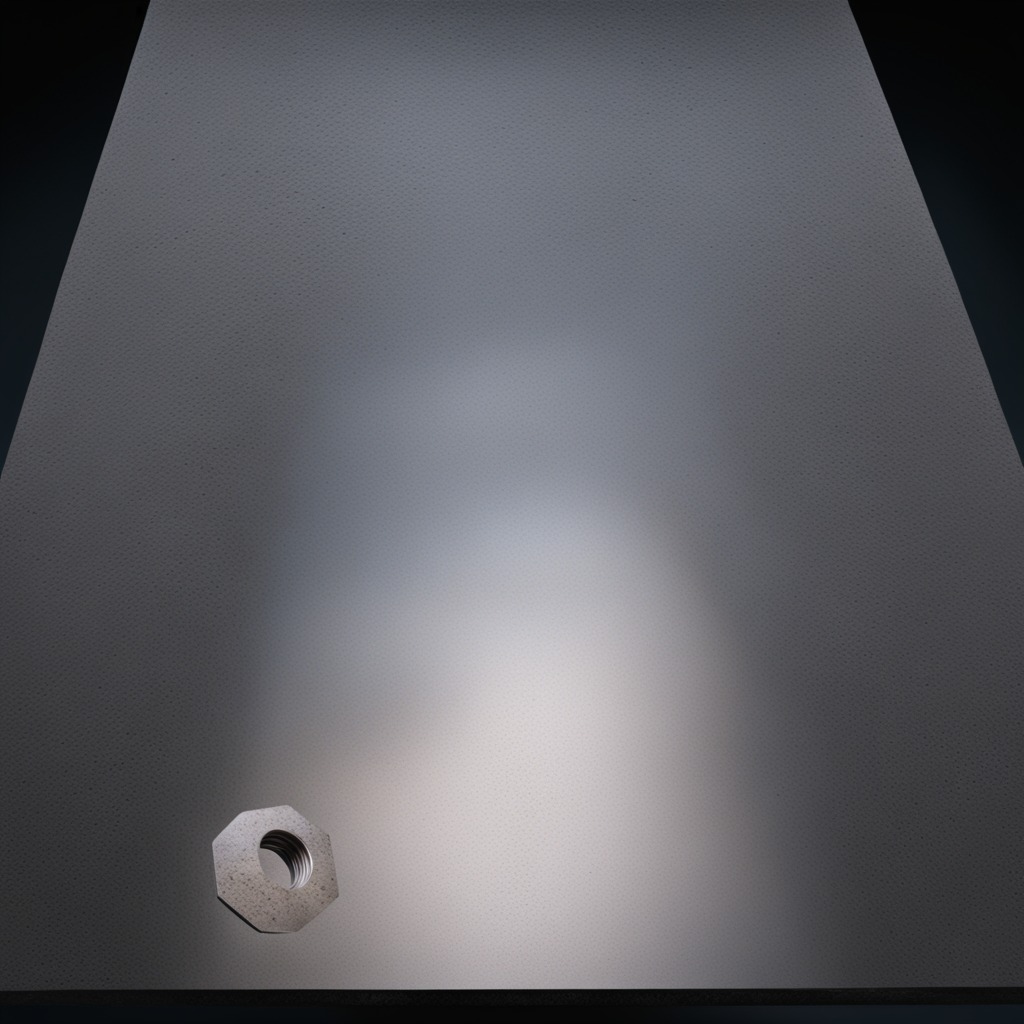
A metal nut is lying on the clean granite table inside a workshop at night dim ambient light soft shadows worn but